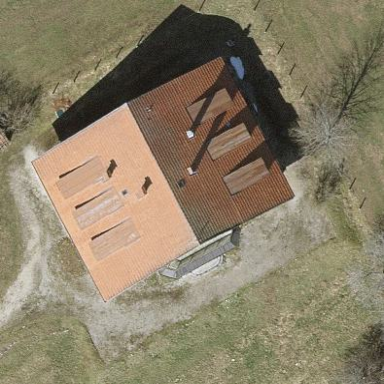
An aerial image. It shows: Simple house.